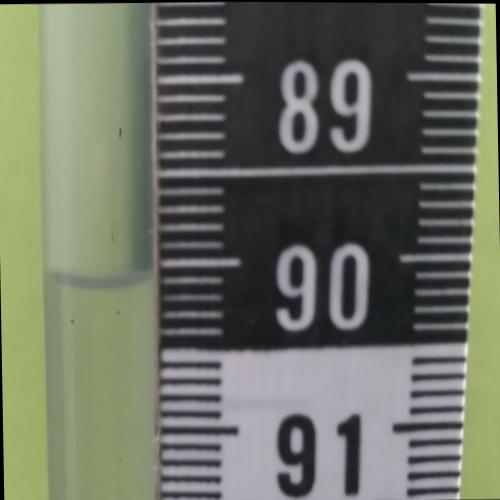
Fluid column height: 90.1 cm